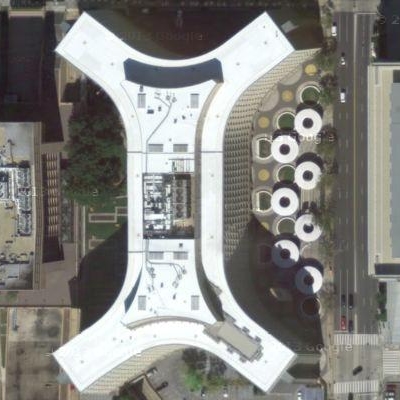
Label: Industry